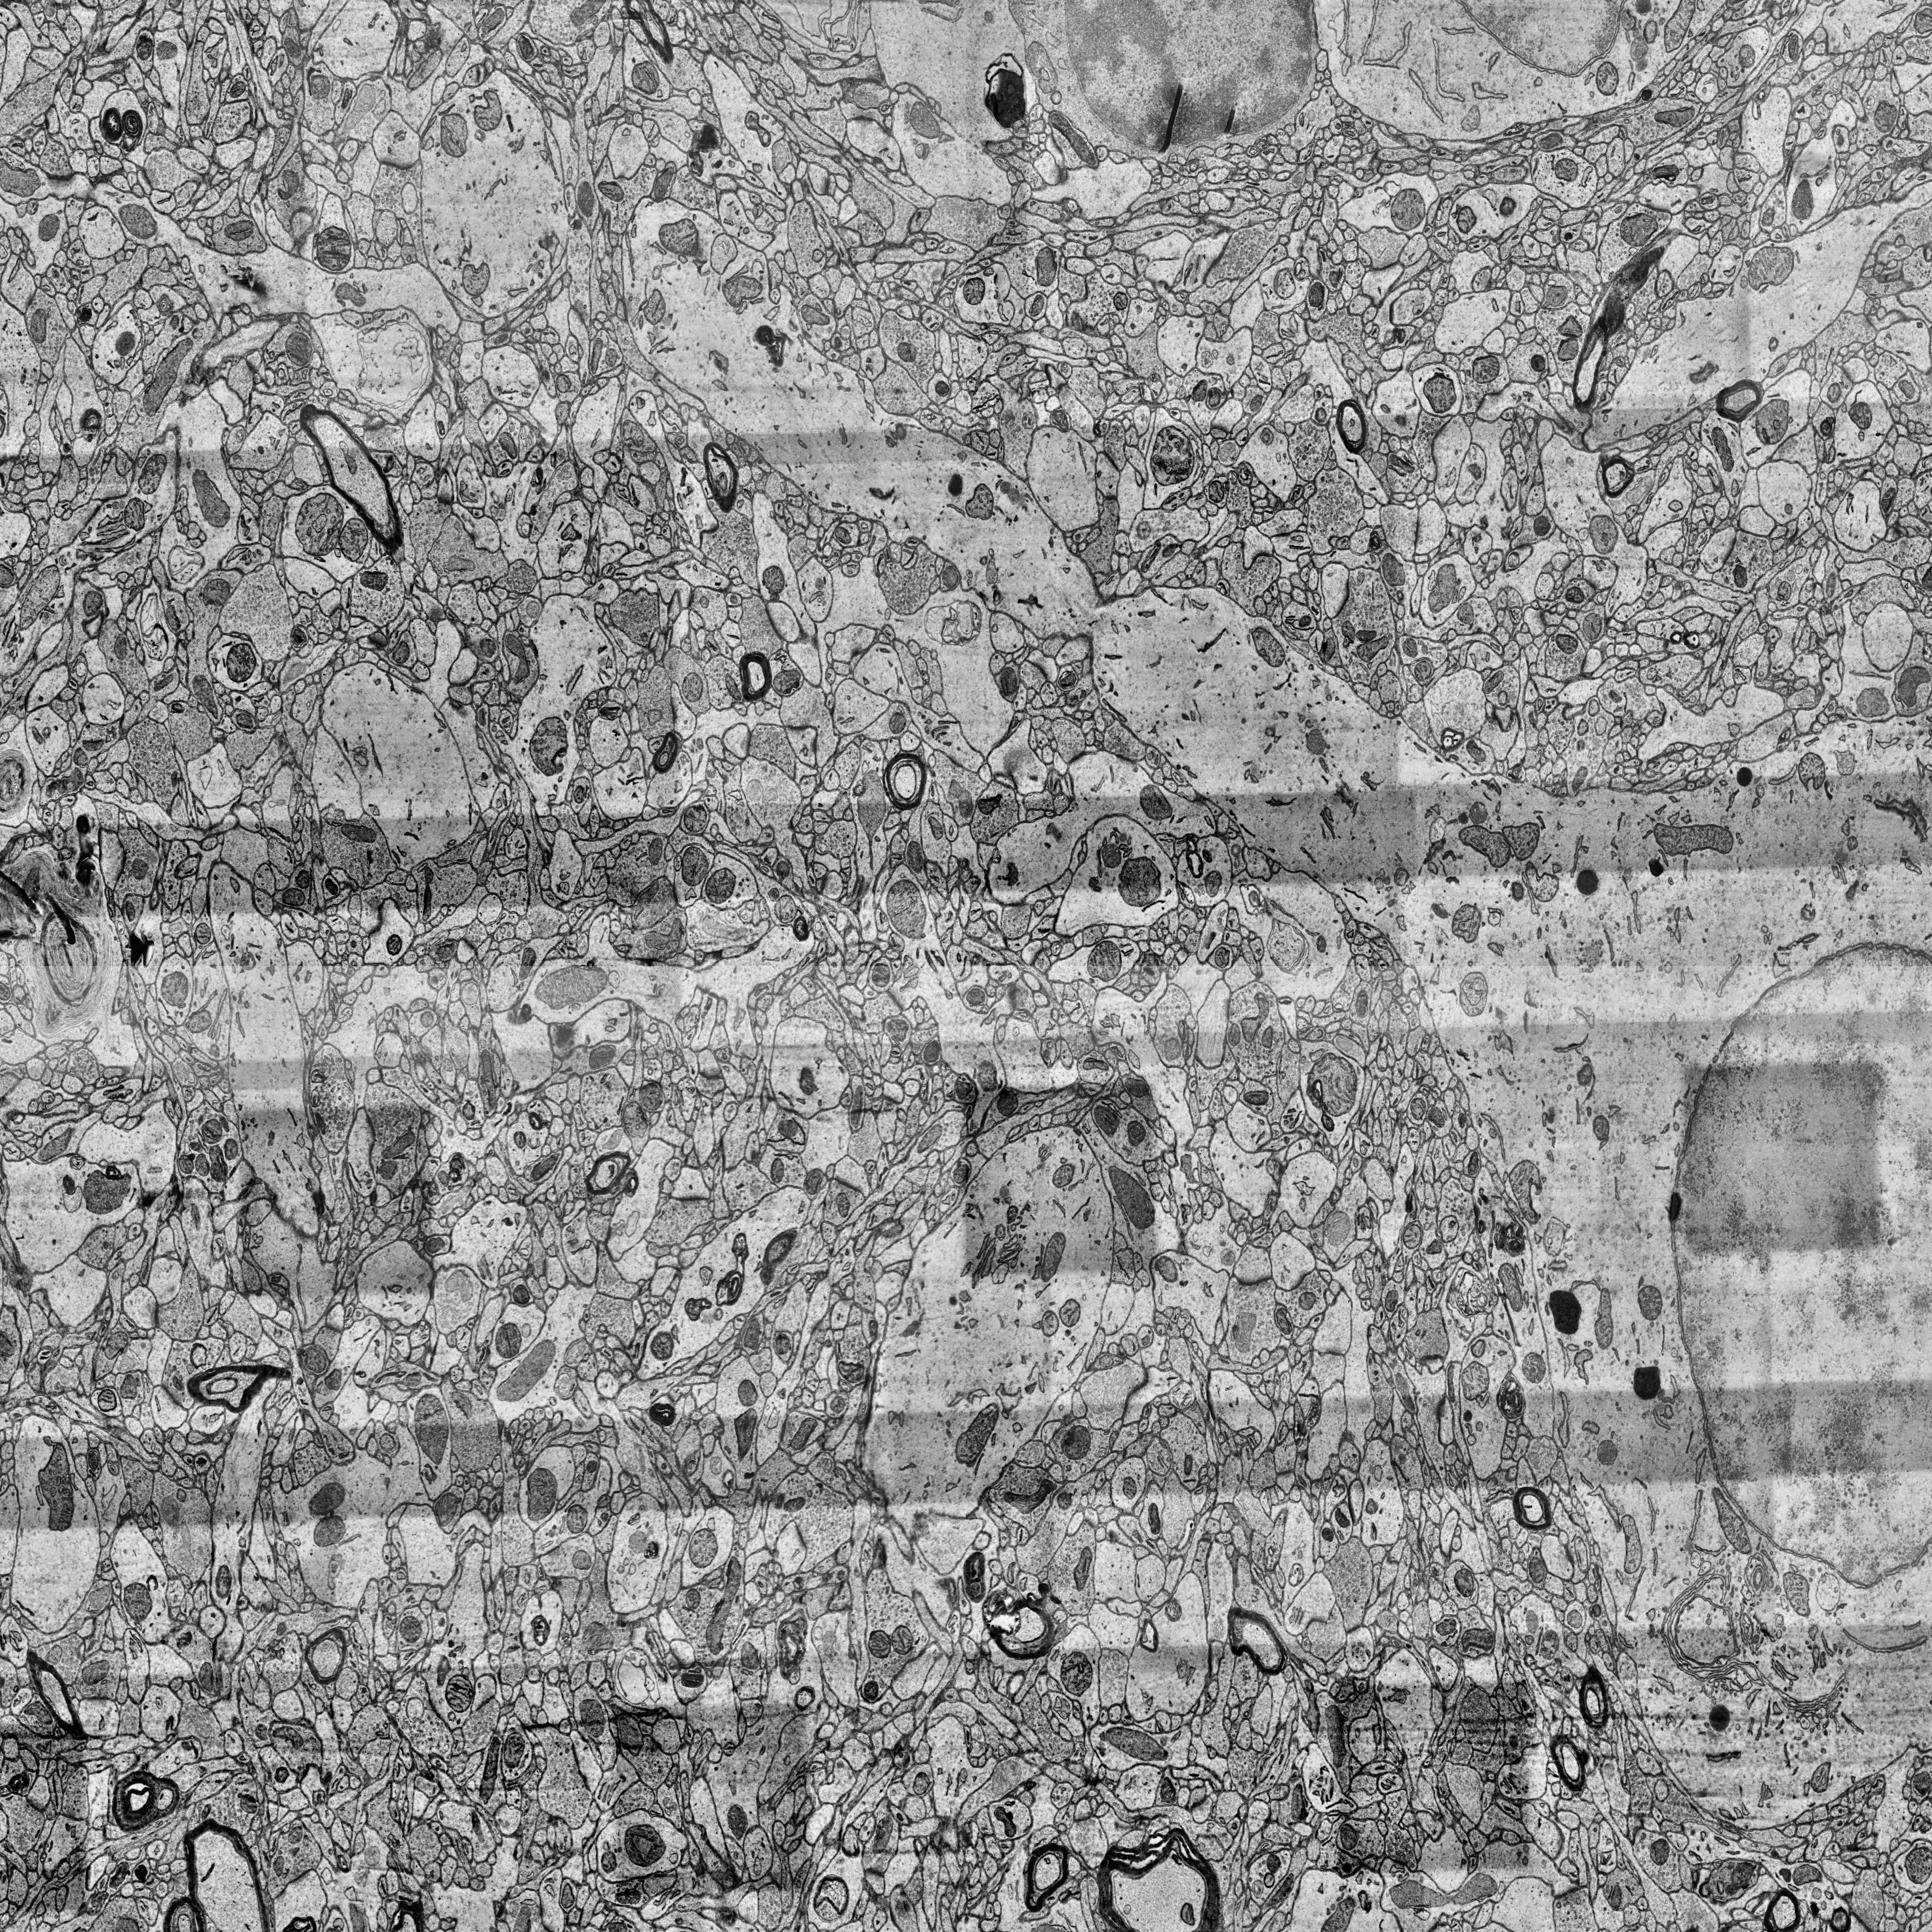
Electron microscopy slice of human cortex tissue
Slice depth (z): 256
Mitochondria instances in slice: 449